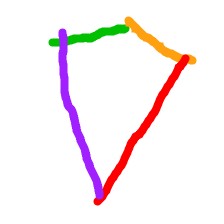
Shape: kite